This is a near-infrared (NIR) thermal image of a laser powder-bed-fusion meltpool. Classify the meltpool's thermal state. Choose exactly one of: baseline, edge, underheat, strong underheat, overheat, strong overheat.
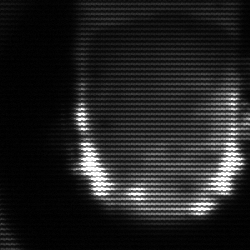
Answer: baseline